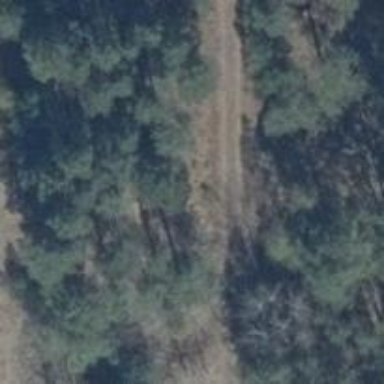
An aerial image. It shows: Dirt track road with grade 4 track type.